Question: I am new to Windows Phone 8 development. I wanted to show 'Toast notifiation', and <URL>. I am using C# as language.
I am using 'VS2012 Express for Windows Phone'. 'WMAppManifest.xml' and 'AppManifest.xml' created by Visual Studio wizard, but I am not able to find 'Package.Appxmanifest'.
Please suggest if there any other way to show toast notification.

Code to display toast:
'''
string toast = "This is toast";
ShellToast t = new ShellToast();
t.Title = "Non null";
t.Content = toast;
t.Show();
'''
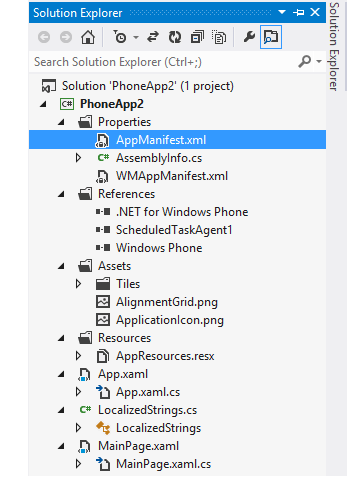
Answer: ---
Ok, now I see you are trying to create and show a <URL> while your app is not on the foreground. Your code is ok, but it should be places in a 'Background Agent'.
If you still want to show a toast notification within your app, you can do so using the <URL>:
'''
ToastPrompt toast = new ToastPrompt();
toast.Title = "Title";
toast.Message = "message";
toast.ImageSource = new BitmapImage(new Uri("ImageUri", UriKind.RelativeOrAbsolute));
toast.Show();
'''
---
Your linked post is about apps.
For apps you need to check 'ID_CAP_PUSH_NOTIFICATION' capability in file: